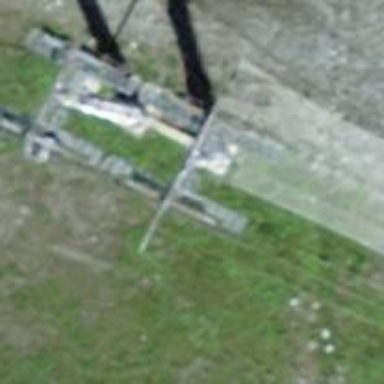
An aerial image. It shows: Pylon for aerialway.